Interaction volume radius: 10 \u00c5
Interaction volume height: 35 \u00c5
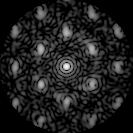
Disorder parameter: 0.4507